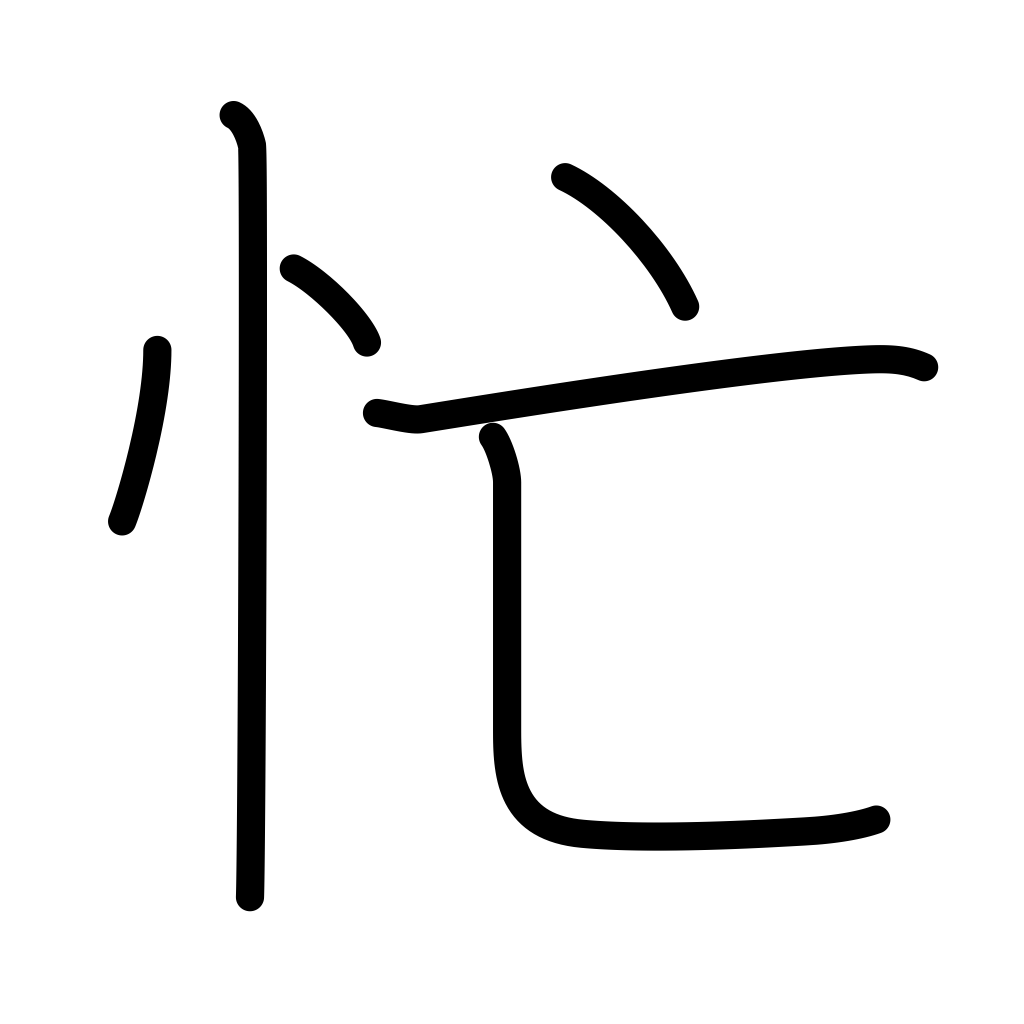
Meaning: busy, occupied, restless